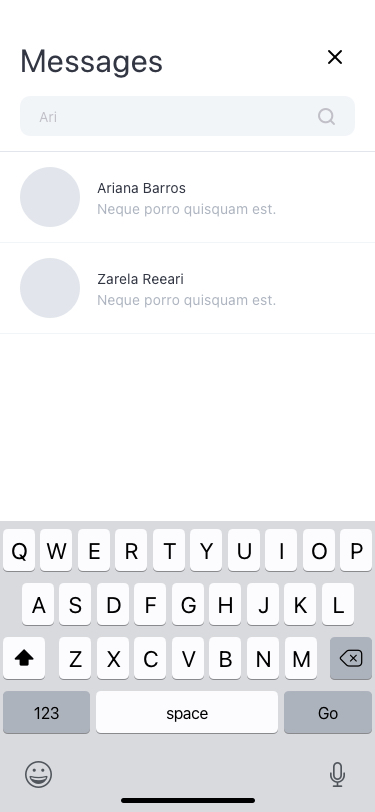
Text in this UI design:
Zarela Reeari
Neque porro quisquam est.
Ariana Barros
Neque porro quisquam est.
Messages